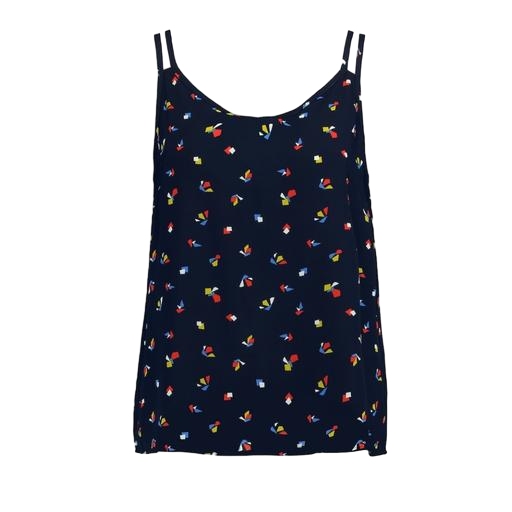
blue floral-print tank top, floral print tank top, blue printed tank, white background